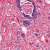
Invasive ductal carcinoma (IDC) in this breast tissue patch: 0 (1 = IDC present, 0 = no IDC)